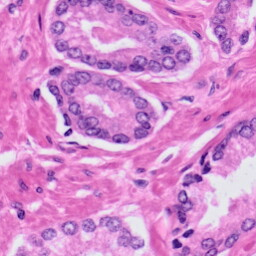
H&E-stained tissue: Prostate